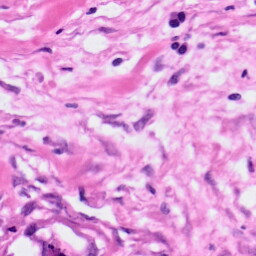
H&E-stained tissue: Pancreatic